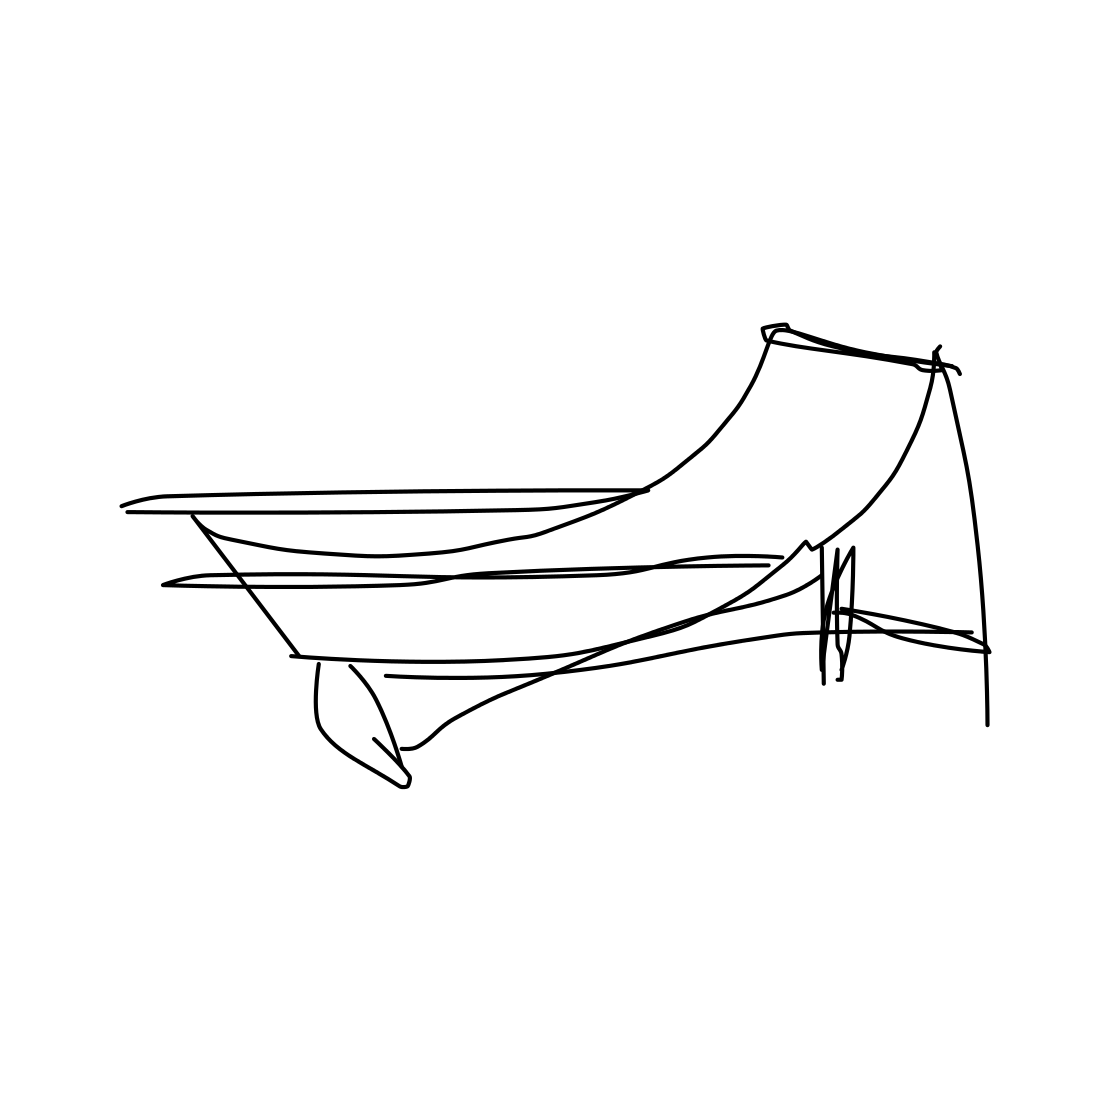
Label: armchair